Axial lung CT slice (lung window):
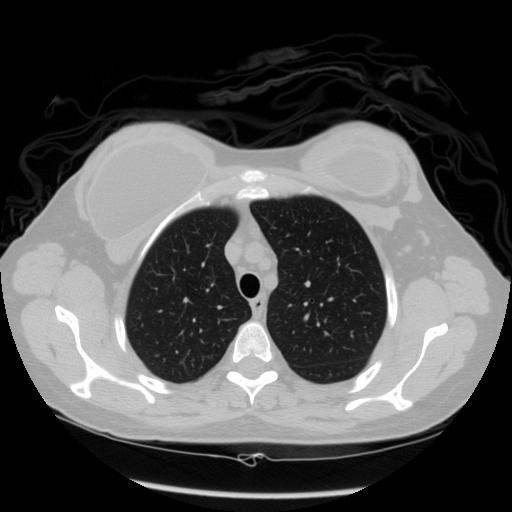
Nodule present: no